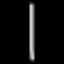
Label: line